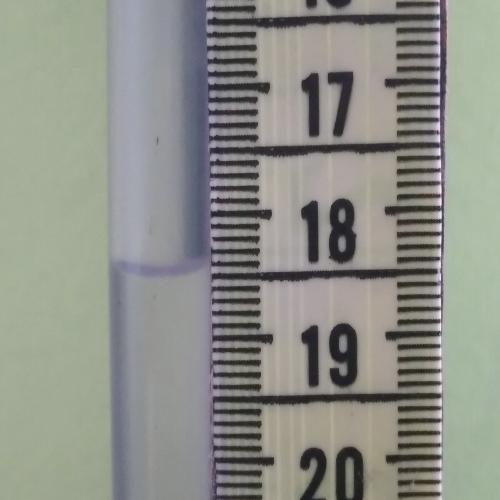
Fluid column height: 18.5 cm